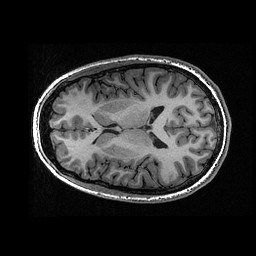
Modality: T1w
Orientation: axial
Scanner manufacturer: ge
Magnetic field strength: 3 T
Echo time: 0.00318 s